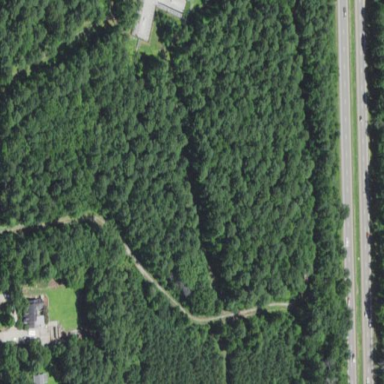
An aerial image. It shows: Evergreen woodland with needle-leaved trees.